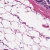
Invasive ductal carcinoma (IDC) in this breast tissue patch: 0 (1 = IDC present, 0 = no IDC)